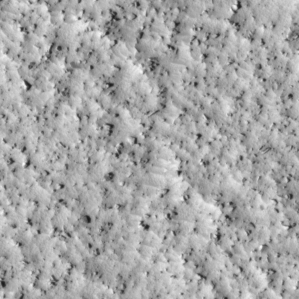
Label: non_frost